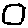
Label: circle